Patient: sex F, age 37
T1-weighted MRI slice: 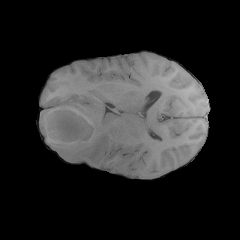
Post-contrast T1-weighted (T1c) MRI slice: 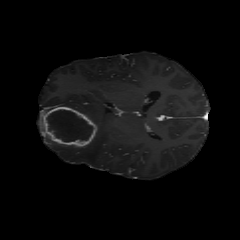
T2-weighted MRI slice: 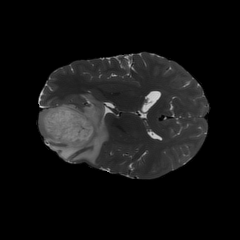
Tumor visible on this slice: yes
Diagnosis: Glioblastoma, IDH-wildtype
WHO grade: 4